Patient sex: M
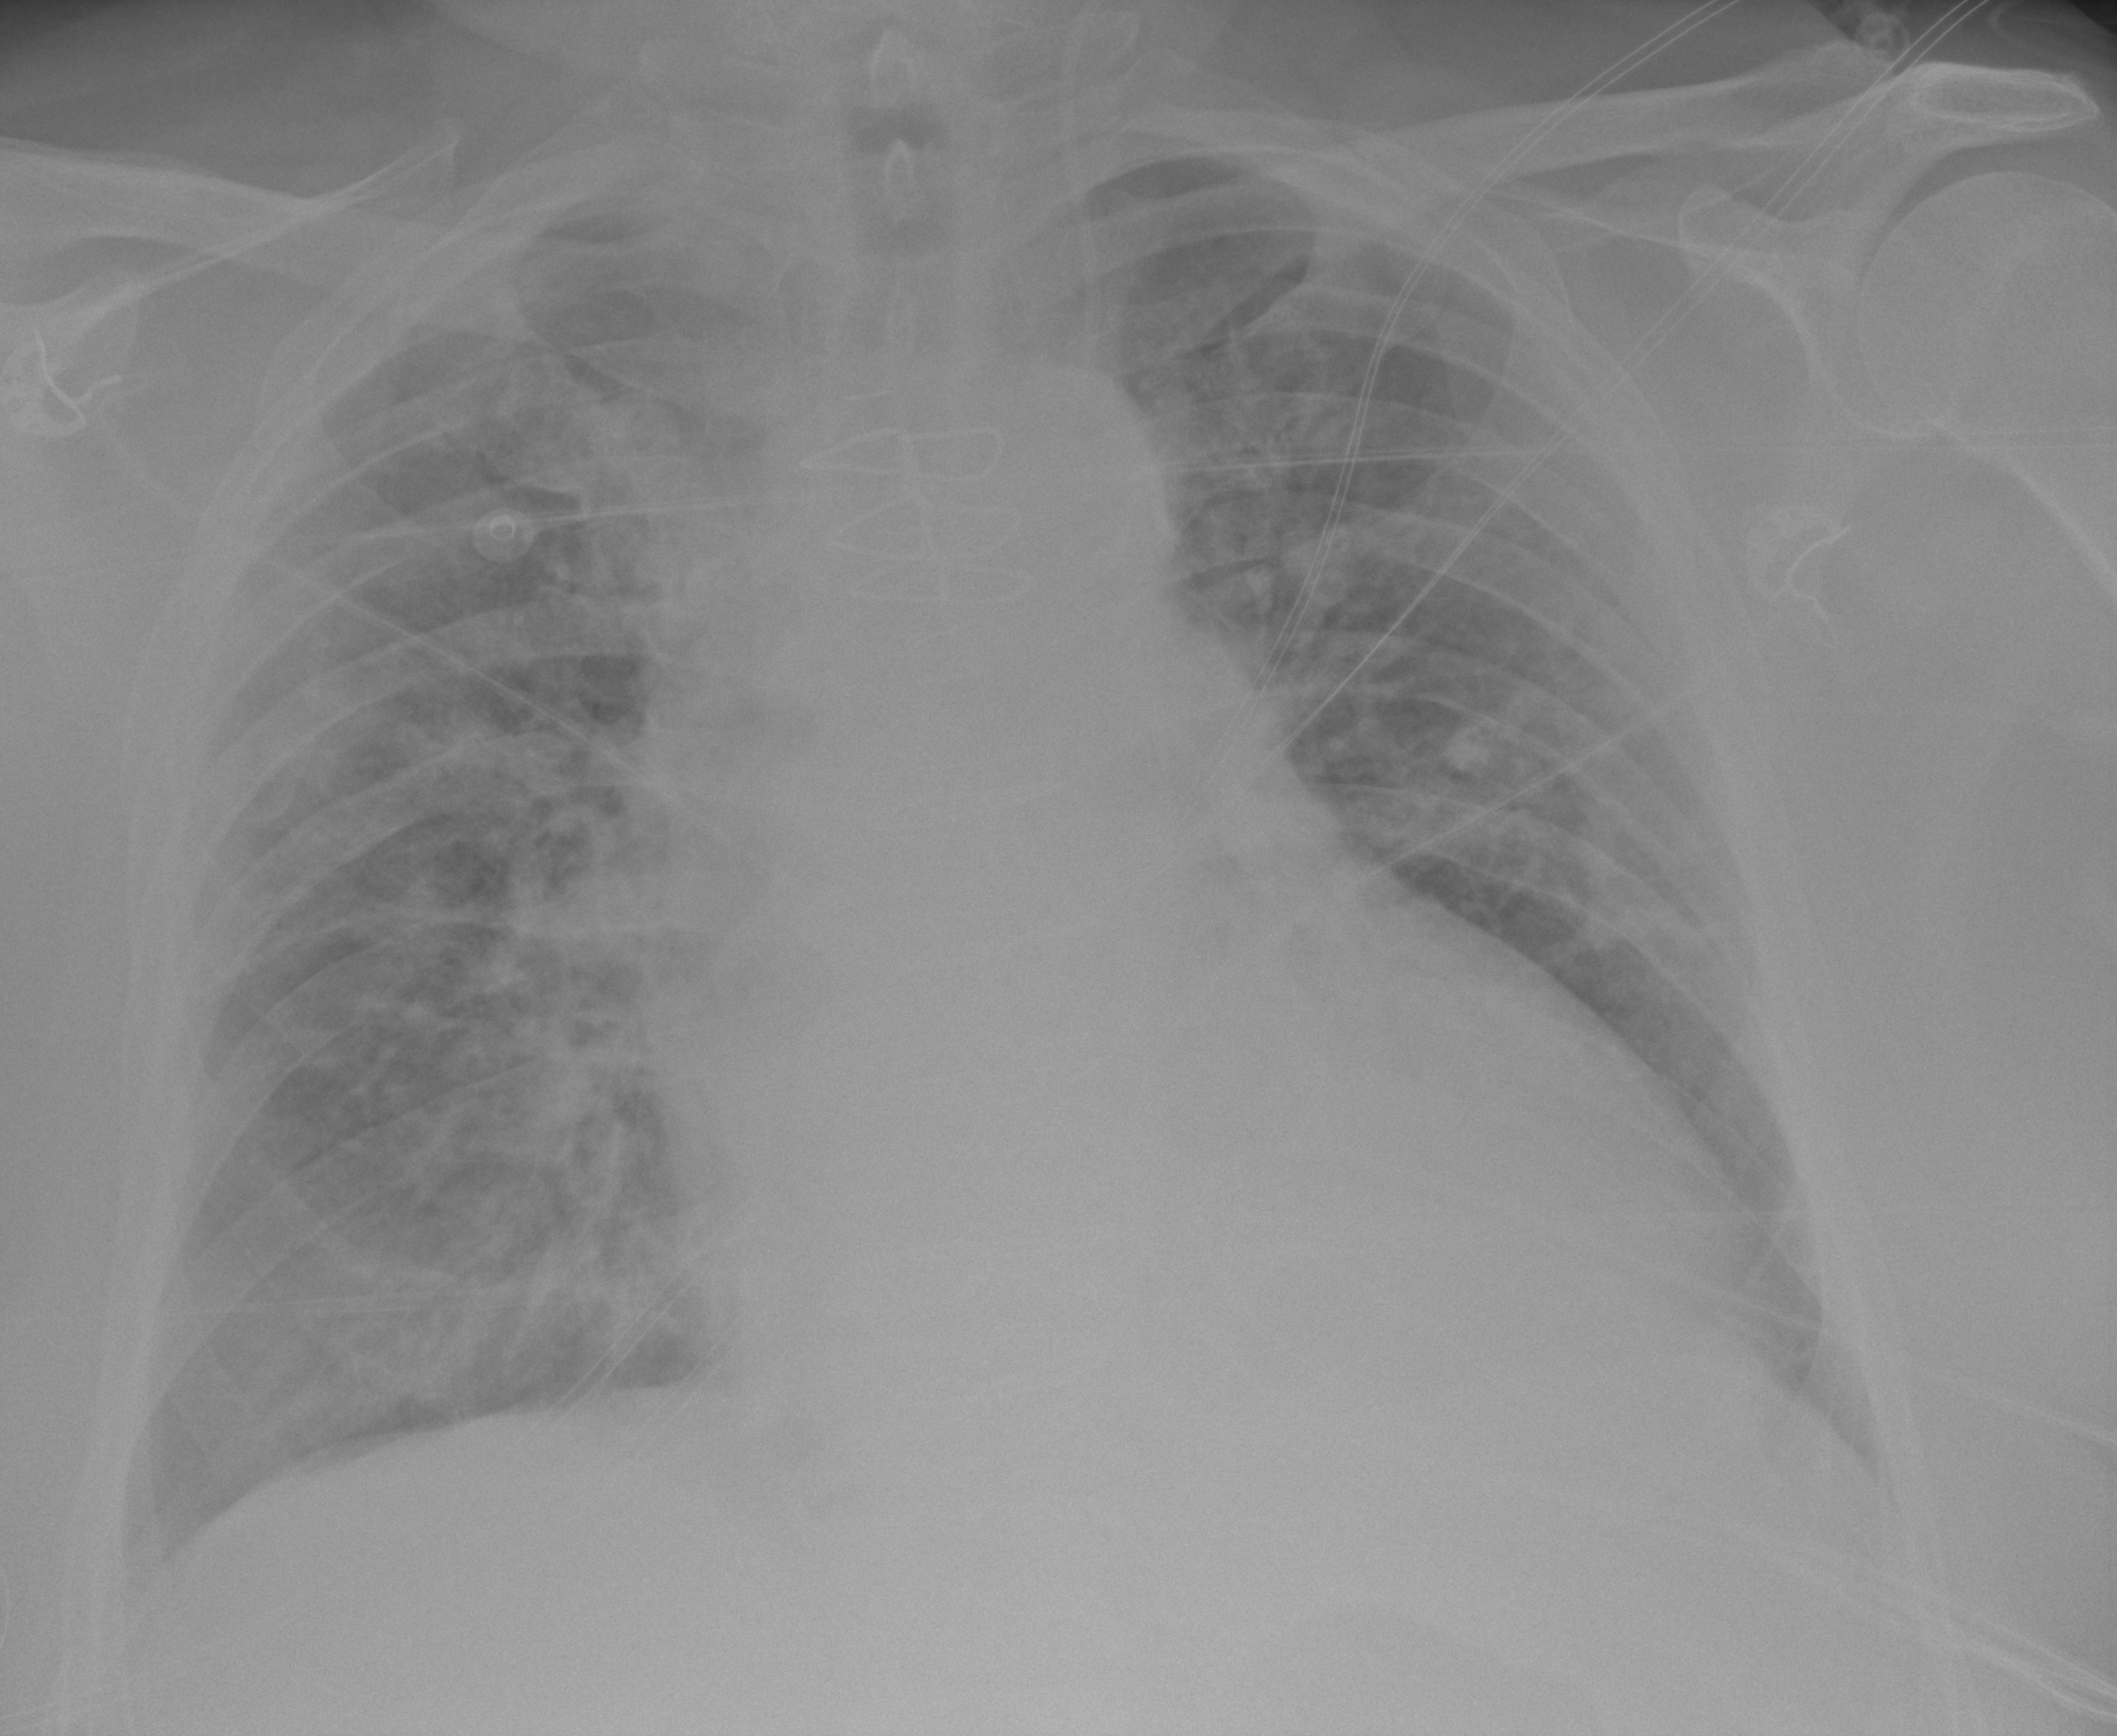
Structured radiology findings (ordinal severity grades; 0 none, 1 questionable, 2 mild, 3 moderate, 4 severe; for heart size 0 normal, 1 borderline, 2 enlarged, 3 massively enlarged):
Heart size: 2
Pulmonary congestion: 3
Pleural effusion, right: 0
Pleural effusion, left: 0
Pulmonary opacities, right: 3
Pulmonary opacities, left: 3
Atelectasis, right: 0
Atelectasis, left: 0